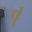
Label: 4